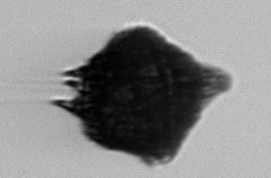
Label: Gonyaulax